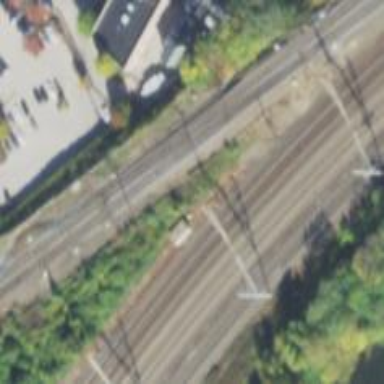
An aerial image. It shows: Railway junction.